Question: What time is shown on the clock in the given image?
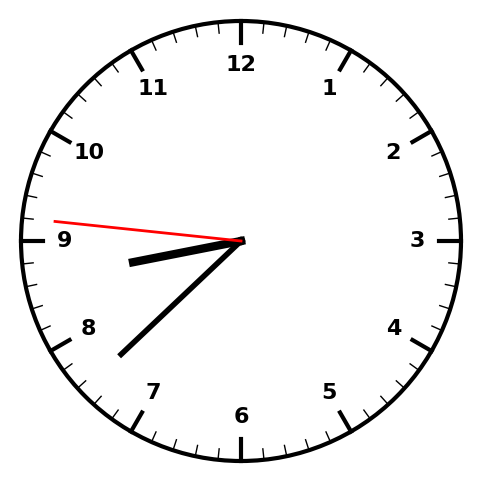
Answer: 08:37:46